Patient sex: M
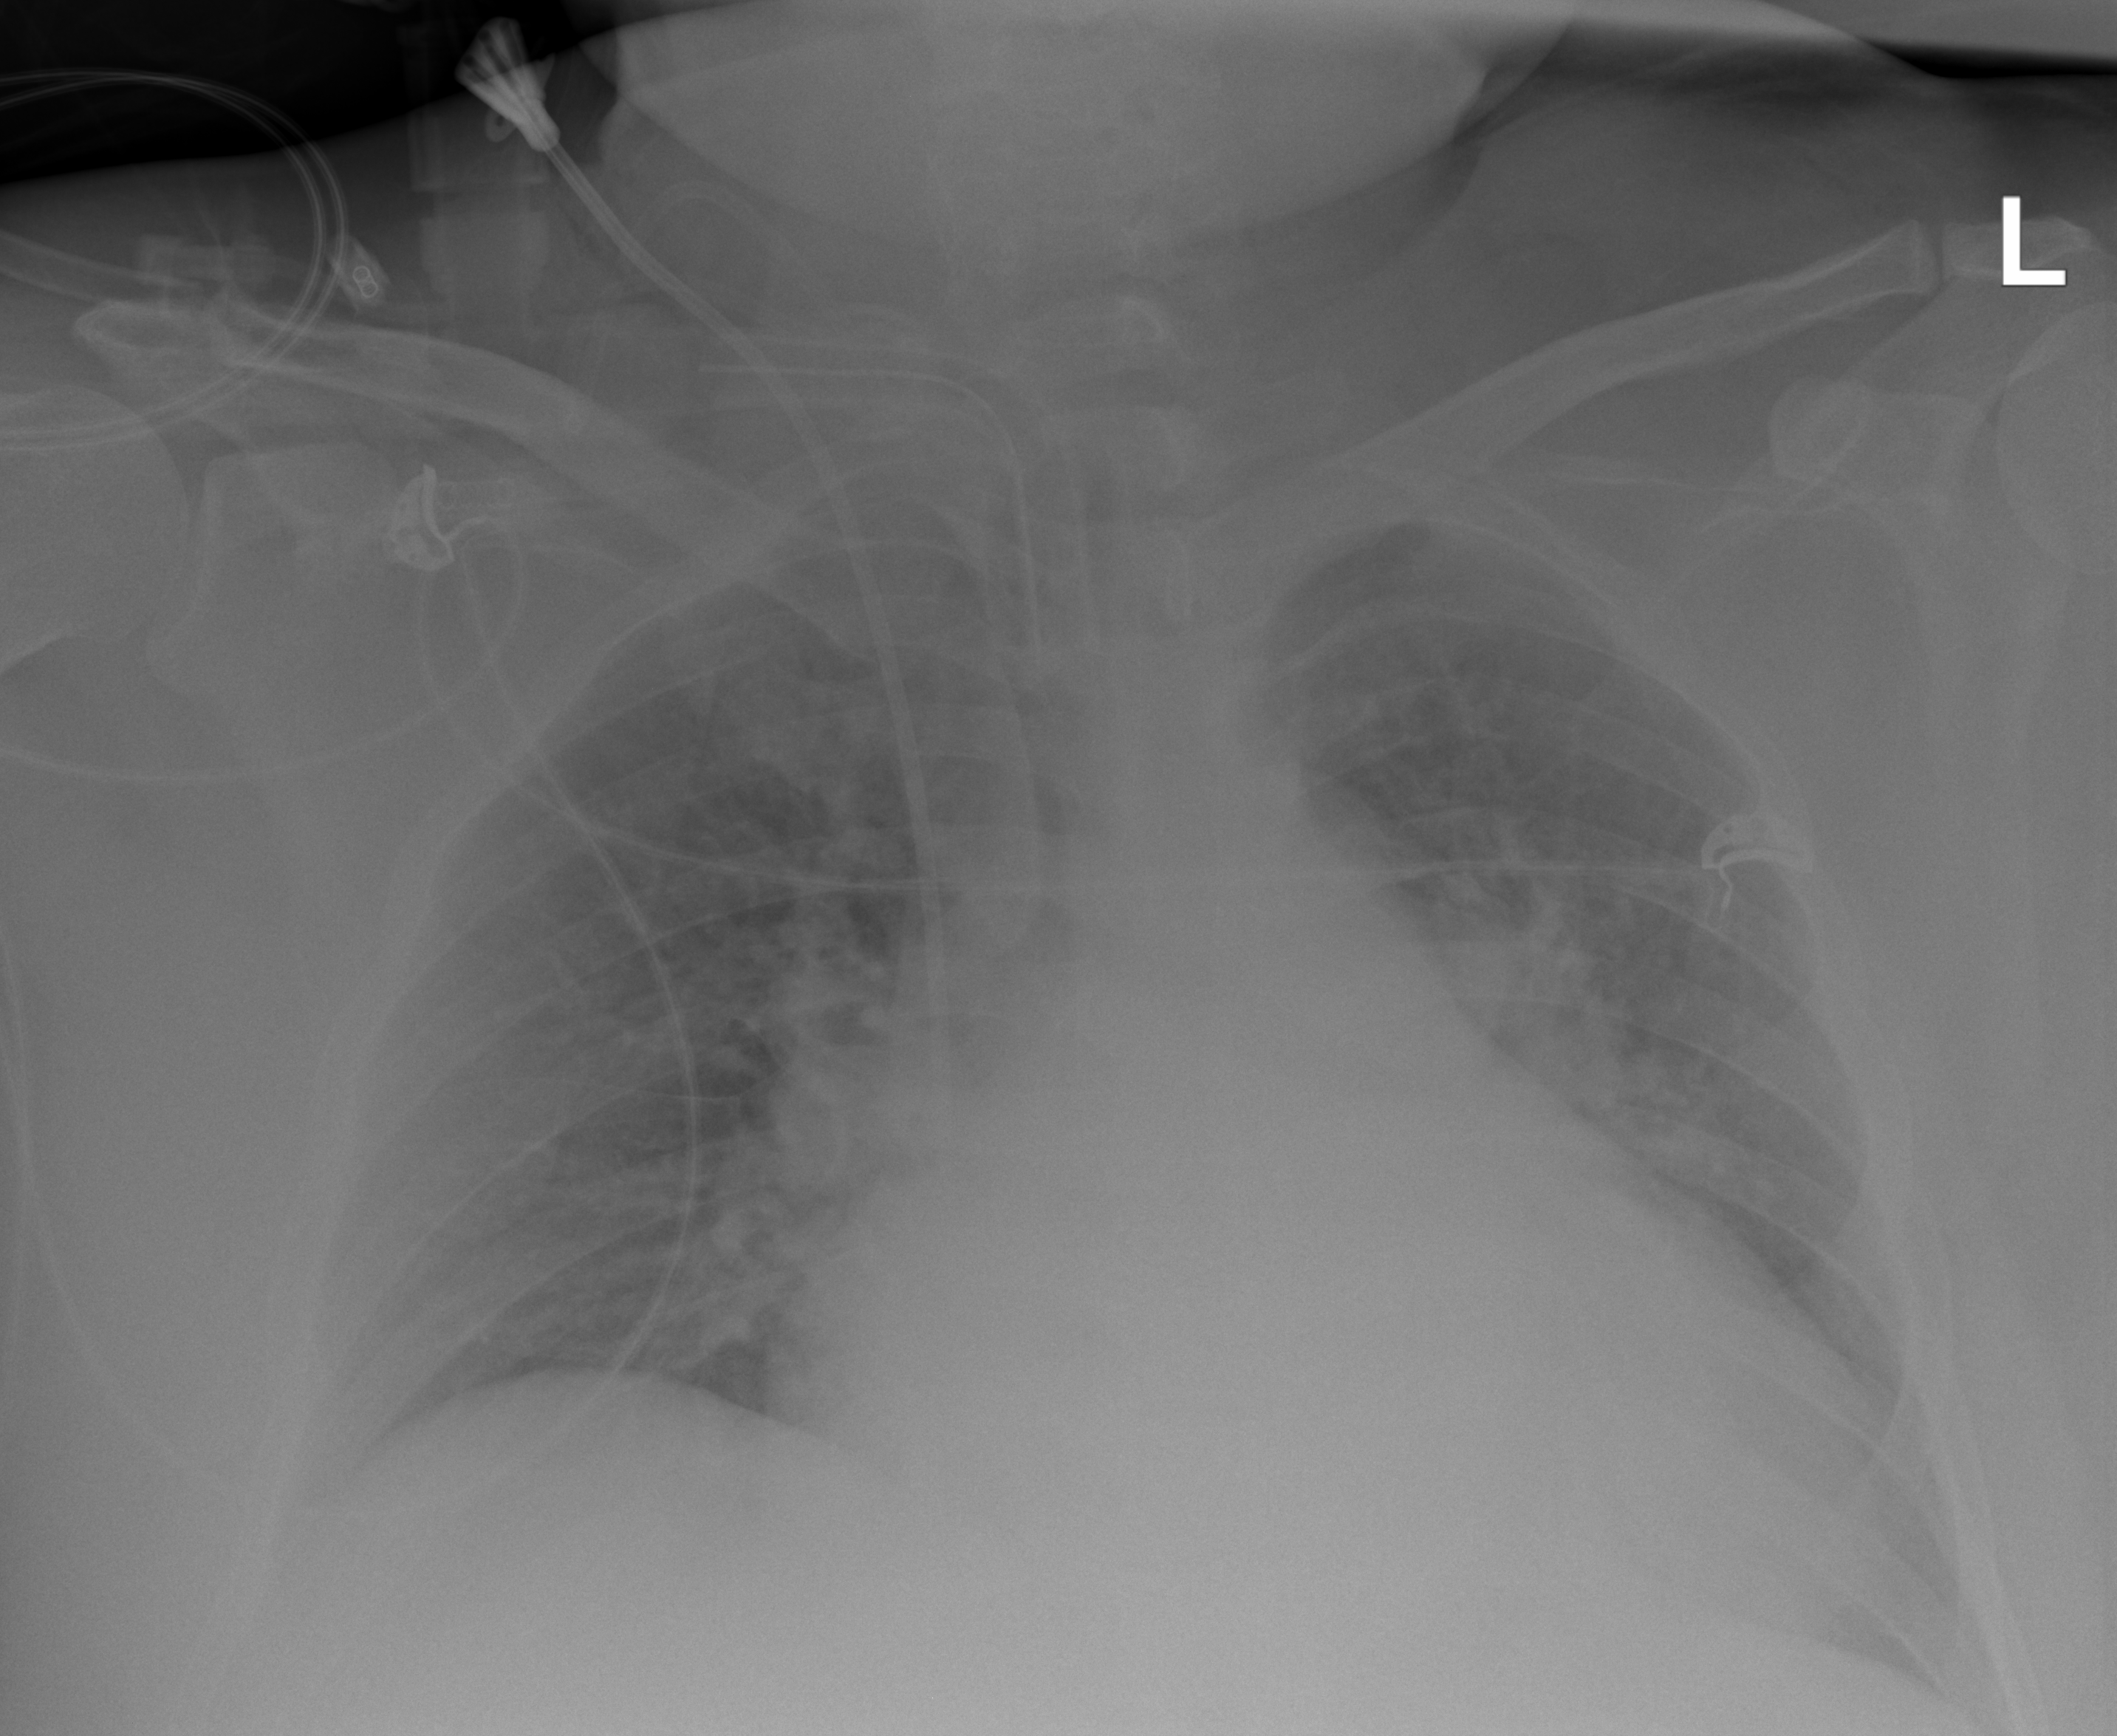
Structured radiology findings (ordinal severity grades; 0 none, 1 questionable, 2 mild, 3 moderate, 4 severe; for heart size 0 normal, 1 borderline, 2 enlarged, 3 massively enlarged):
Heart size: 2
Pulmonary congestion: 2
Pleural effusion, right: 2
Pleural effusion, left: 2
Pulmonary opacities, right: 2
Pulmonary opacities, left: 2
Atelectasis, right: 2
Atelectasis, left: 2